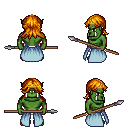
a pixel art fantasy rpg character, male body template, orc, green skin, overskirt, white pants, dark blonde loose hair, gold tiara, brown shoes, spear, four views (front, back, left, right), 2x2 character sprite sheet, small pixel art, hard edges, no anti-aliasing